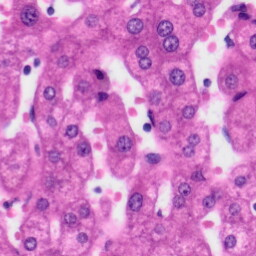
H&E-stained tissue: Liver